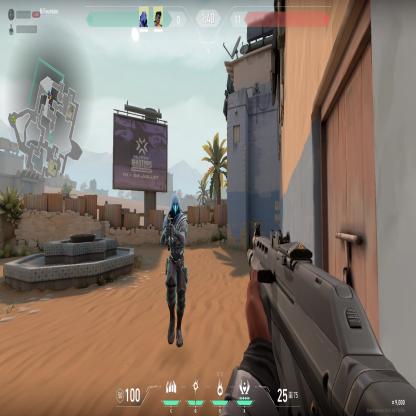
Label: teammate